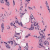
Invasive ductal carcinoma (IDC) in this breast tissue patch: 1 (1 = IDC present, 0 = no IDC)